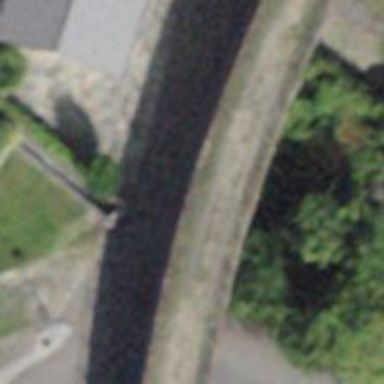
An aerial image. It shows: Abandoned railway track on bridge.